Question: While trying to optimize a code, I'm a bit puzzled by differences in profiles produced by 'kcachegrdind' and 'gprof'. Specifically, if I use gprof (compiling with the '-pg' switch, etc), I have this:
'''
Flat profile:
Each sample counts as 0.01 seconds.
% cumulative self self total
time seconds seconds calls ms/call ms/call name
89.62 3.71 3.71 204626 0.02 0.02 objR<true>::R_impl(std::vector<coords_t, std::allocator<coords_t> > const&, std::vector<unsigned long, std::allocator<unsigned long> > const&) const
5.56 3.94 0.23 <PHONE> 0.00 0.00 W2(coords_t const&, coords_t const&)
3.87 4.10 0.16 200202 0.00 0.00 build_matrix(std::vector<coords_t, std::allocator<coords_t> > const&)
0.24 4.11 0.01 400406 0.00 0.00 std::vector<double, std::allocator<double> >::vector(std::vector<double, std::allocator<double> > const&)
0.24 4.12 0.01 100000 0.00 0.00 Wrat(std::vector<coords_t, std::allocator<coords_t> > const&, std::vector<coords_t, std::allocator<coords_t> > const&)
0.24 4.13 0.01 9 1.11 1.11 std::vector<short, std::allocator<short> >* std::__uninitialized_copy_a<__gnu_cxx::__normal_iterator<std::vector<short, std::alloca
'''
Which seems to suggest that I need not bother looking anywhere but '::R_impl(...)'
At the same time, if I compile without the '-pg' switch and run 'valgrind --tool=callgrind ./a.out' instead, I have something rather different: here's a screenshot of the 'kcachegrind' output

If I interpret this correctly, it seems to suggest that '::R_impl(...)' only takes about 50% of time, while the other half is spent in linear algebra ('Wrat(...)', 'eigenvalues' and the underlying lapack calls ) which was way down below in the 'gprof' profile.
I understand that 'gprof' and 'cachegrind' use different techniques, and I'd not bother if their results were somewhat different. But here, it looks very different, and I'm at loss as to how to interpret those. Any ideas or suggestions?
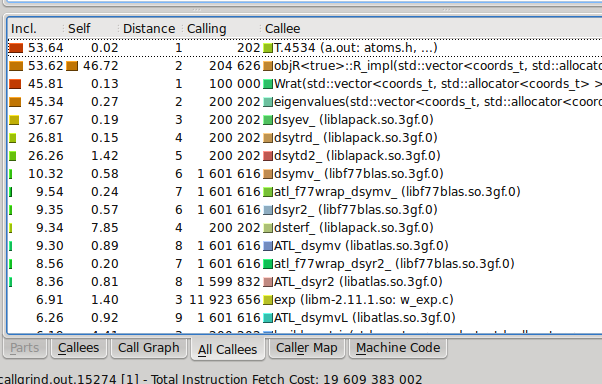
Answer: You are looking at the wrong column. You have to look at the second column in kcachegrind output, the one named "self". This is the time spent by the particular subroutine only without considering its children. The first column has the cumulative time (it is equal to 100% of machine time for the main) and it is not that informative (in my opinion).
Note that from the output of kcachegrind you can see that the total time of the process is 53.64 second while the time spent in the subroutine "R_impl" is 46.72 second which is 87% of the total time. So gprof and kcachegrind agree almost perfectly.